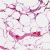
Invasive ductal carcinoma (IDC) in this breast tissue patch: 0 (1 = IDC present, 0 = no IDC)